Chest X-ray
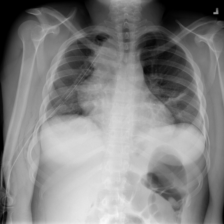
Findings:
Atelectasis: positive
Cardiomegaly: negative
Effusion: negative
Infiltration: negative
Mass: positive
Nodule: negative
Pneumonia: negative
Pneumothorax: positive
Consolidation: negative
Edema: negative
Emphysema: positive
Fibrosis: negative
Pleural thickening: negative
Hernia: negative